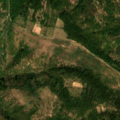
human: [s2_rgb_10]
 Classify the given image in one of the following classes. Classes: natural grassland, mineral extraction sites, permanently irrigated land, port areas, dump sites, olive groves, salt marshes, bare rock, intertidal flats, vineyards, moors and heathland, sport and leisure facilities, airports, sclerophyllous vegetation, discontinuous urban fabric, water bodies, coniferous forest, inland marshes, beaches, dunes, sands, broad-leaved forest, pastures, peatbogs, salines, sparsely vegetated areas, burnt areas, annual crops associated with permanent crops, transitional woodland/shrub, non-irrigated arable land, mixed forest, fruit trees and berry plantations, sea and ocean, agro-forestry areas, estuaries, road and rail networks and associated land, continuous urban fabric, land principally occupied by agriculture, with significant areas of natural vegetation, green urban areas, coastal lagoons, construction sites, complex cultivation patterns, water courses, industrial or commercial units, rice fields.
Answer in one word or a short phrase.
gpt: land principally occupied by agriculture, with significant areas of natural vegetation, broad-leaved forest, transitional woodland/shrub